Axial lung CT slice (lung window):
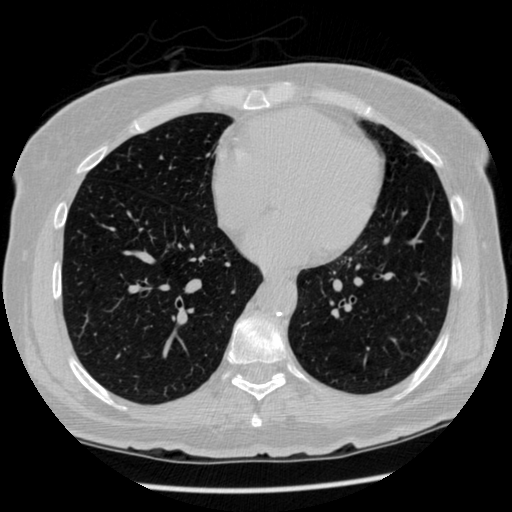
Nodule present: no